Question: How do I get the length of character between beginning with space and ending with * Here is the image. Column B shows the total len before dasher(-) and my code

'''
Sub xn()
Dim x As Integer
x = 1
If Worksheet("Sheet1").Range("A"& x).len(Right," ") Or _
Worksheet("Sheet1").Range("A"&x)len(Left,"-") Then
len(totallen)
End If
x = x + 1
End Sub
'''
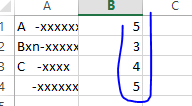
Answer: The code posted has multiple issues:
1. Worksheet is not a valid object - you need to use Worksheets.
2. .len is not a property of a Range object.
3. Even in .len was a property of a Range, you would need a de-reference operator (aka '.') in here: Range("A"&x)len(Left,"-")
4. If you intend to use the function Len(), it only takes one argument.
5. You apparently are trying to loop, but you need to use either a For or For Each loop - it won't loop automatically when you increment x at the bottom of the sub.
6. Right is a function, but you're calling it without arguments and they are not optional.
7. Similarly, Left is a function, but you're also calling it without the required arguments.
8. totallen is not declared anywhere, so Len(totallen) will assume that totallen is a Variant (default for undeclared variables), then cast it to a String, and then always return 0 because it has never been given a value.
9. Anything else I may have missed.
The solution is to use the <URL>. It returns the location in a string of a given sub-string.
'''
Sub xn()
Dim x As Long
Dim sheet As Worksheet
Set sheet = ActiveWorkbook.Worksheets("Sheet1")
For x = 1 To sheet.Range("A" & sheet.Rows.Count).End(xlUp).Row
sheet.Cells(x, 2) = InStr(1, sheet.Cells(x, 1), "-") - 1
Next x
End Sub
'''
I'd also recommend taking a look at the MSDN article on <URL>.